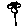
Label: flower